Question: I'm having a Data Table who gets values from some excel file. I use button as File dialog, find file somewhere in file system and then I parse needed values there.
Later in application I'm gonna need just one column from that Data Table. It is column named 'max t' on picture attached.
Below is the code I'm using to get values from file:
'''
string pathConnection = "Provider=Microsoft.Jet.OLEDB.4.0;Data Source=" + filePath + ";Extended Properties="Excel 8.0;HDR=Yes;";";
OleDbConnection connection = new OleDbConnection(pathConnection);
OleDbDataAdapter myDataAdapter = new OleDbDataAdapter("Select * from [DAYTIME CONFORT INDEX$]", connection);
DataTable dt = new DataTable();
myDataAdapter.Fill(dt);
myDataGridView.DataSource = dt;
'''

As you can see on picture I have few columns but only need some of them. For example I need to get values from column 'max t' into some list of doubles.
I've tried few things but non of them didn't worked. Since I'm a beginner with this can someone help me with easiest way to do this.
Thank you. :)
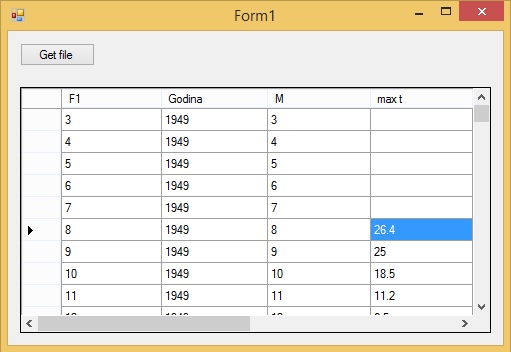
Answer: List columns you need in query. E.g. getting only columns 'M' and 'max t':
'''
"Select [M],[max t] from [DAYTIME CONFORT INDEX$]"
'''